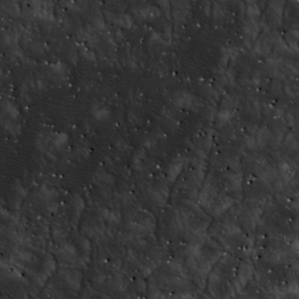
Label: non_frost